Question: How do I create an Android spinner that open a date picker dialog?
I want a Spinner that looks like the one in the calendar app, as shown in the screenshot below.

What I've already tried:
I made a spinner in my layout XML and tried to set the onclick attribute to call a method that shows the dialog. When I put a method name in "on click", I got and error that says "The following classes could not be found:
- Spinner (Change to android.widget.Spinner, Fix Build Path, Edit XML)".
'''
<Spinner
android:id="@+id/spinner1"
android:layout_width="match_parent"
android:layout_height="wrap_content"
android:onClick="showDatePickerDialog" />
'''
showDatePickerDialog is in the right class:
'''
public void showDatePickerDialog(View v) {
DialogFragment newFragment = new DatePickerFragment();
newFragment.show(getFragmentManager(), "Date");
}
'''
And this is DatePickerFragment (copied from another website):
'''
import java.util.Calendar;
import android.app.DatePickerDialog;
import android.app.Dialog;
import android.app.DialogFragment;
import android.os.Bundle;
import android.widget.DatePicker;
public class DatePickerFragment extends DialogFragment
implements DatePickerDialog.OnDateSetListener {
@Override
public Dialog onCreateDialog(Bundle savedInstanceState) {
// Use the current date as the default date in the picker
final Calendar c = Calendar.getInstance();
int year = c.get(Calendar.YEAR);
int month = c.get(Calendar.MONTH);
int day = c.get(Calendar.DAY_OF_MONTH);
// Create a new instance of DatePickerDialog and return it
return new DatePickerDialog(getActivity(), this, year, month, day);
}
public void onDateSet(DatePicker view, int year, int month, int day) {
// Do something with the date chosen by the user
}
}
'''
SOLUTION:
I found the solution at <URL>.
I used a regular spinner in the layout file, then in my activity class, has this code:
'''
dateSpinner = (Spinner)findViewById(R.id.spinner_date);
View.OnTouchListener Spinner_OnTouch = new View.OnTouchListener() {
public boolean onTouch(View v, MotionEvent event) {
if (event.getAction() == MotionEvent.ACTION_UP) {
showDatePickerDialog(v);
}
return true;
}
};
View.OnKeyListener Spinner_OnKey = new View.OnKeyListener() {
public boolean onKey(View v, int keyCode, KeyEvent event) {
if (keyCode == KeyEvent.KEYCODE_DPAD_CENTER) {
showDatePickerDialog(v);
return true;
}
else {
return false;
}
}
};
dateSpinner.setOnTouchListener(Spinner_OnTouch);
dateSpinner.setOnKeyListener(Spinner_OnKey);
'''
It seems a little hacked, but it works. Does anyone know a cleaner way to do it? It would not let me setOnClickListener() or setOnItemClickListener() on the spinner.
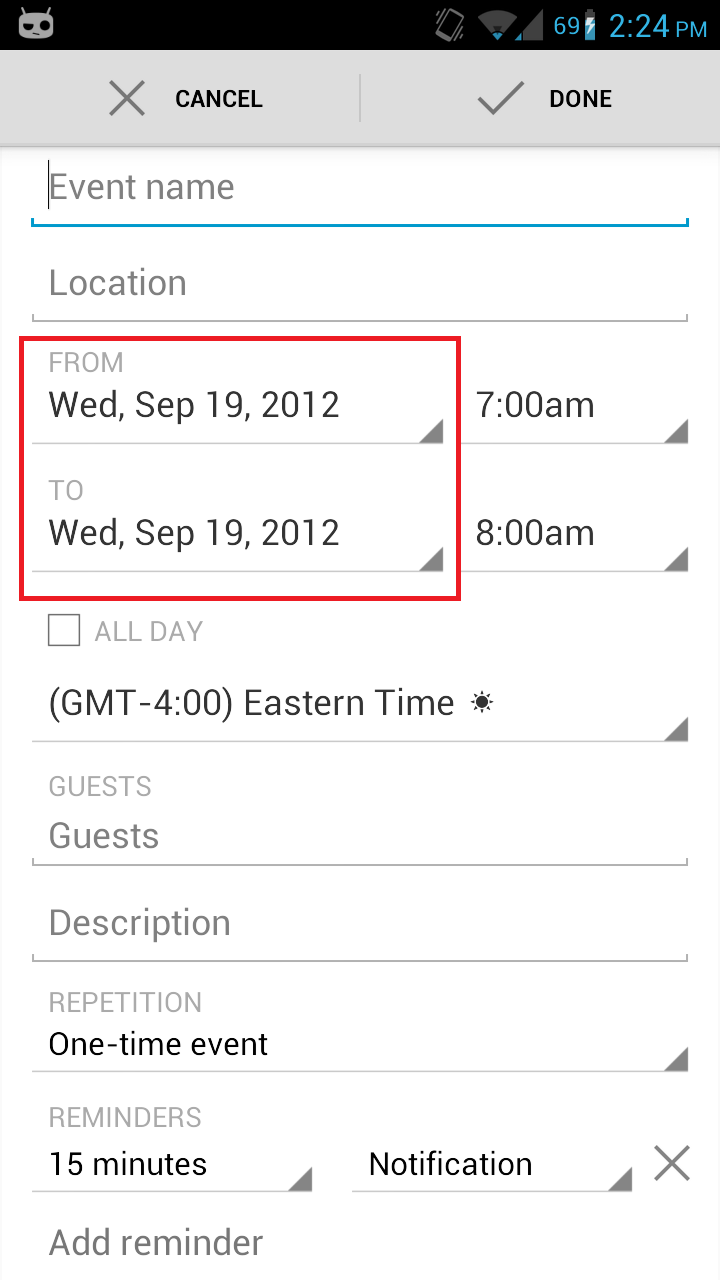
Answer: I think in general what people do in this case is use a button and style it like a spinner (<URL>, or they use a spinner but overload the click action to create a dialog.
Of course the hard part there is creating the custom dialog that has nice month/day/year spin-ie-things (they aren't spinners... they are kind of like slot machines or something) in them!
There's a few ways you can go about that, there is some google documentation here, and you can always just lift the <URL>.